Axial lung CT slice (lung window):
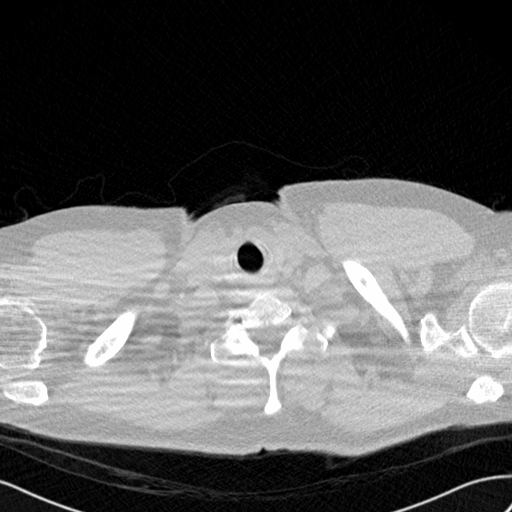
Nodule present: no